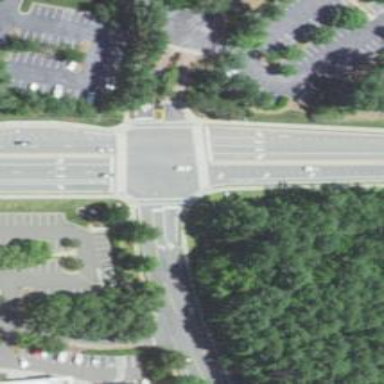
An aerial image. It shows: Marked crossing on the road.